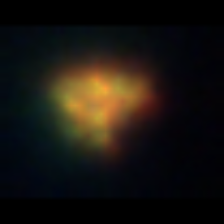
Taxon: Unknown_phyto
Group: Unknown